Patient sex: F
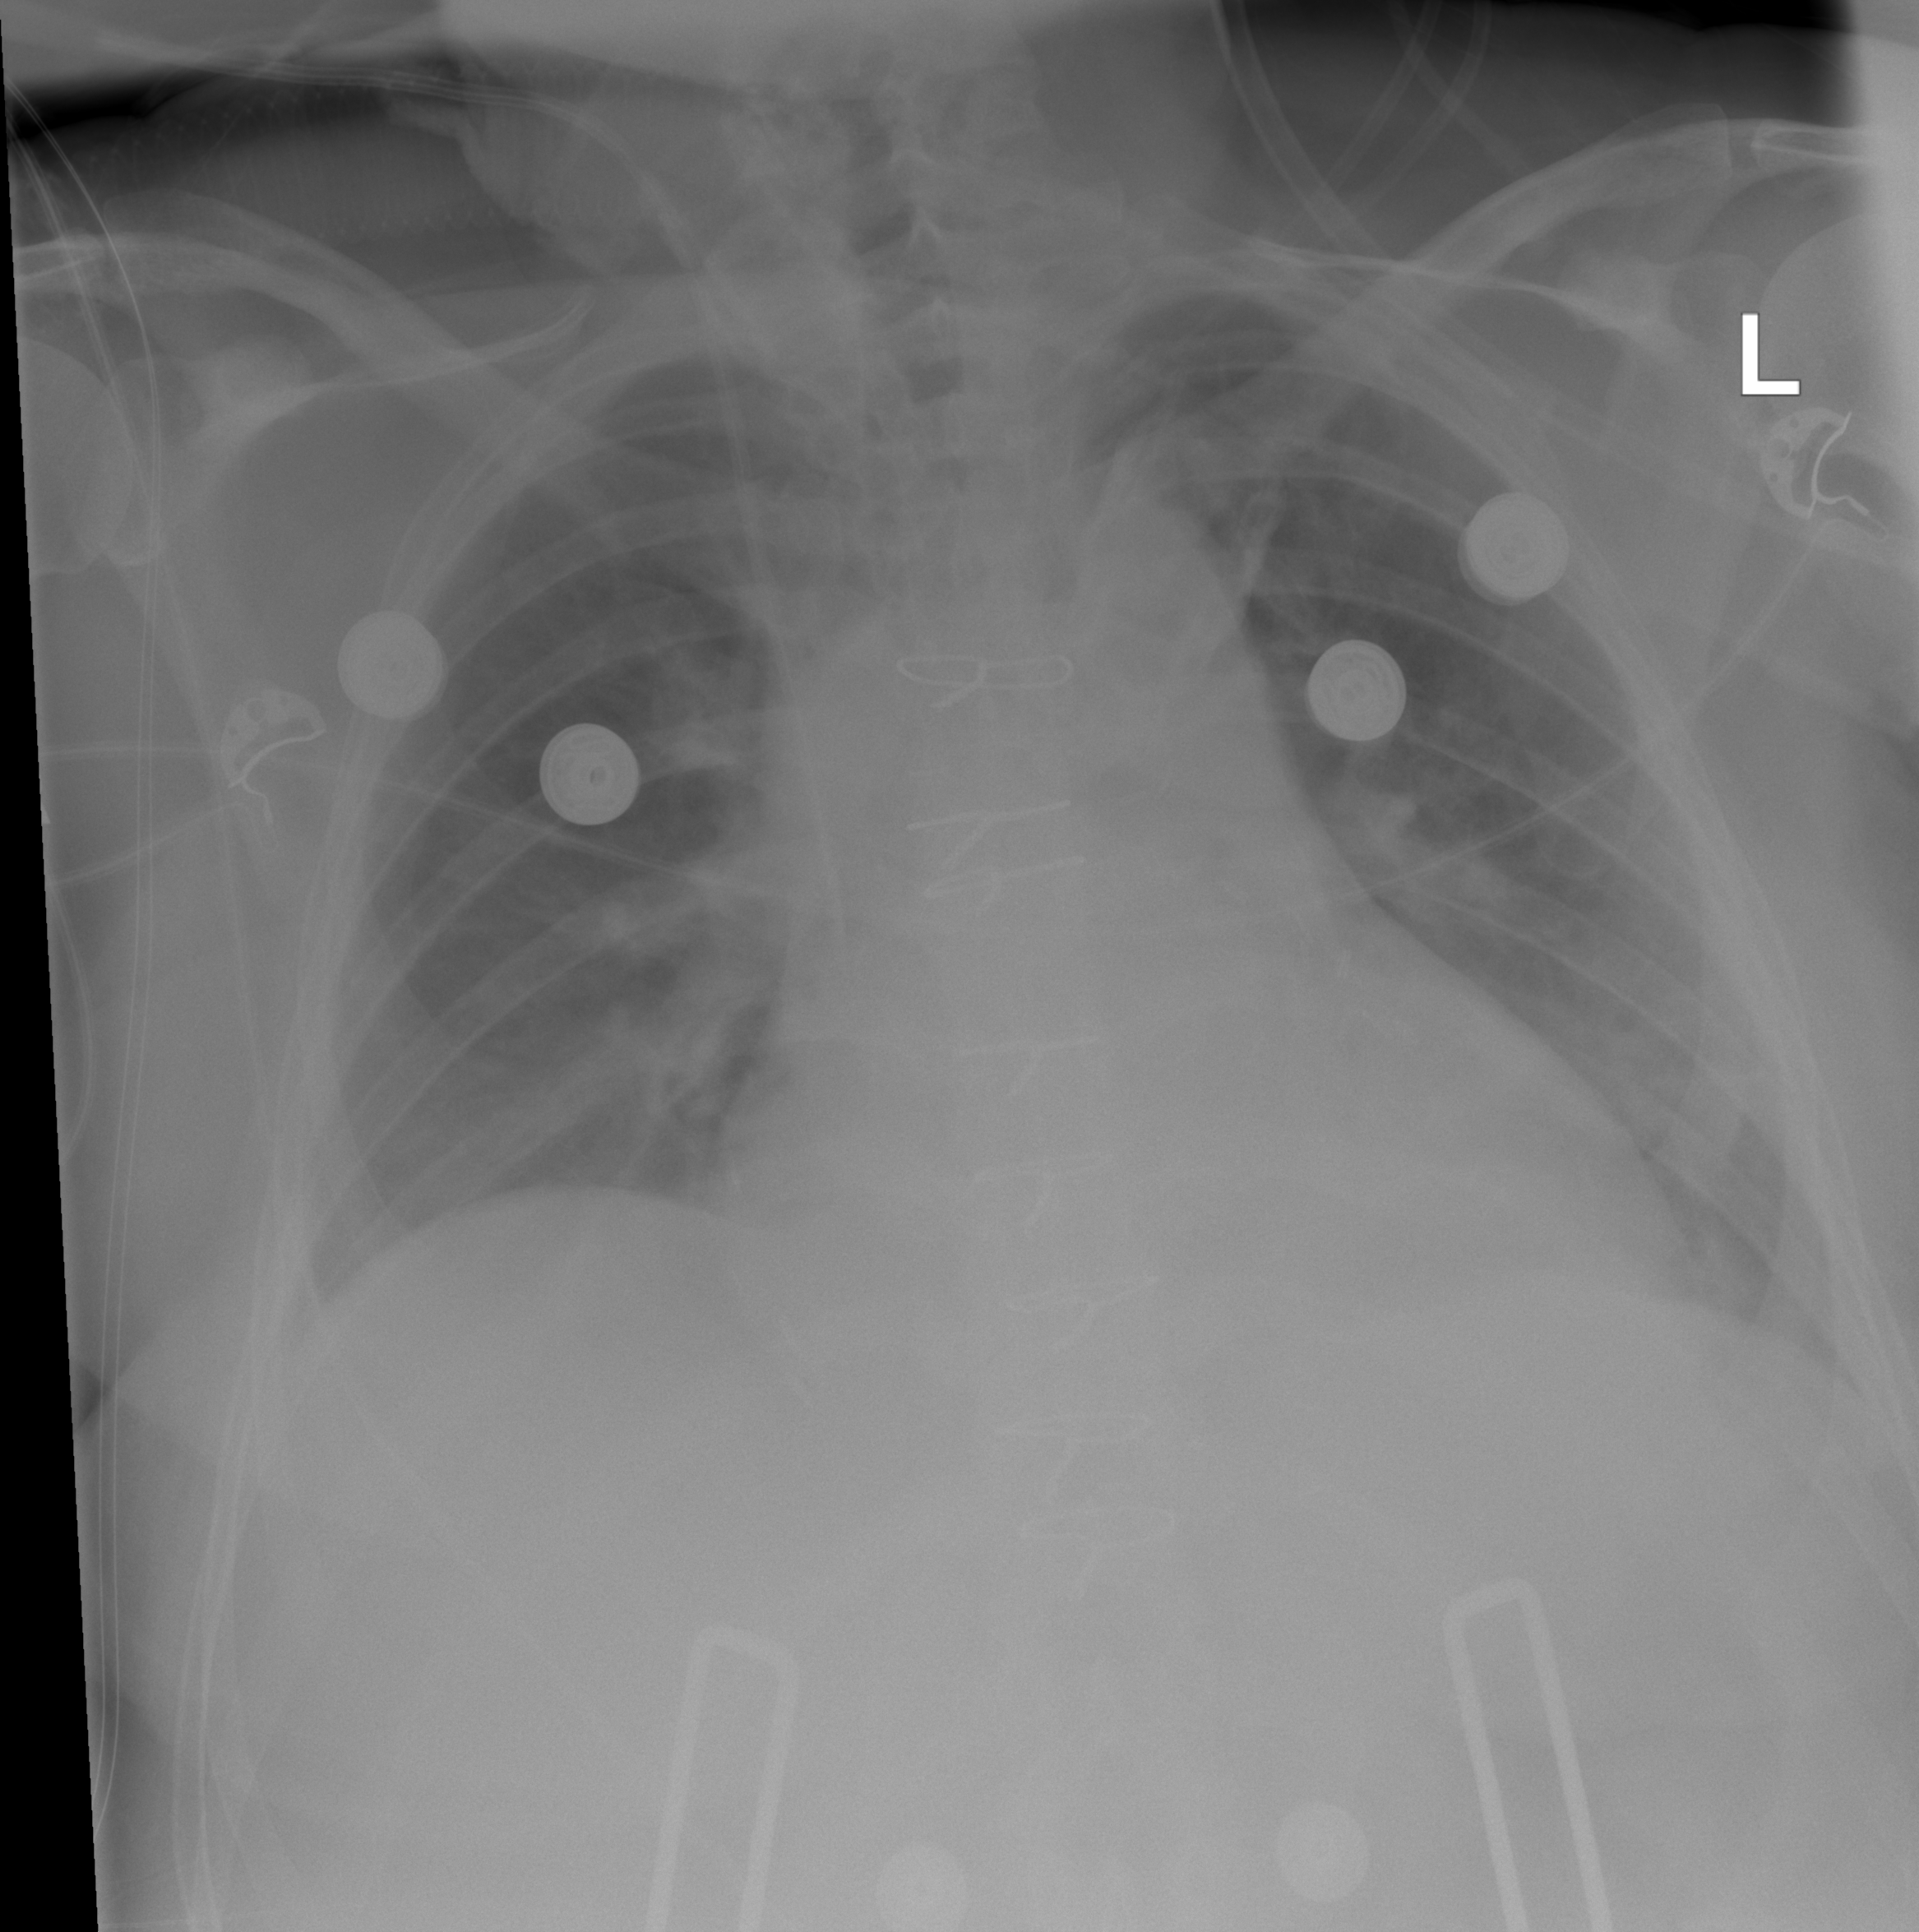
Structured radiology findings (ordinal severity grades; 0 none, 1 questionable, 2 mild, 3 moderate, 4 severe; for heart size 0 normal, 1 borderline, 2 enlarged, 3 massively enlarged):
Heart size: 2
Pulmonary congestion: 2
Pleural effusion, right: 0
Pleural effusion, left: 0
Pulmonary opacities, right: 0
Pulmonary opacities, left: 2
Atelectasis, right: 0
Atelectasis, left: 2